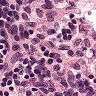
Metastatic tissue present: no